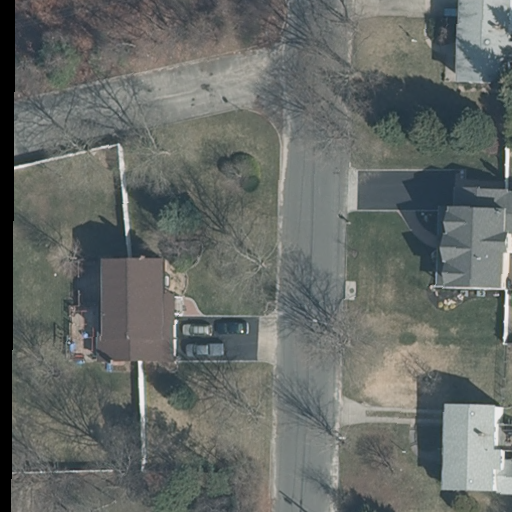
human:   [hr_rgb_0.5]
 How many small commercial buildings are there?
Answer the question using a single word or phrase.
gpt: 0

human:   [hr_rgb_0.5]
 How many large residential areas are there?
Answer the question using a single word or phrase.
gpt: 1

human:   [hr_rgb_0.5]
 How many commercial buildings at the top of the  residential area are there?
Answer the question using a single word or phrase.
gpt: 0

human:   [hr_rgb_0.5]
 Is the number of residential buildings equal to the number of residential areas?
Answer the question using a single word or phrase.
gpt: no

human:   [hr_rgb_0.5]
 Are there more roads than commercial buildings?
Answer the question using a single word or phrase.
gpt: yes

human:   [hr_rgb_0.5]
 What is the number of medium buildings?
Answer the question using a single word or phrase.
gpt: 2

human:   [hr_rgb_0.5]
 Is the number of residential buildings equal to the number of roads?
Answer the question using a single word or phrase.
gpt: no

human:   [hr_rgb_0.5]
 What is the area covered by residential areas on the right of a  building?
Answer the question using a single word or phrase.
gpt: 9196m2

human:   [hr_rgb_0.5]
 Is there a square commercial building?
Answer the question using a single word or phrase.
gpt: no

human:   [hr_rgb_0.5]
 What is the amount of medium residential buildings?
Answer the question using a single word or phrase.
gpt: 2

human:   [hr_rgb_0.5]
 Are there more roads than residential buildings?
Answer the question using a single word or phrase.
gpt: no

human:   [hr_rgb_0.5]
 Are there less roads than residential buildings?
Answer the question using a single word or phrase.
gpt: yes

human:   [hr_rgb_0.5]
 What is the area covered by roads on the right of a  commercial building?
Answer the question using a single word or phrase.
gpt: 0m2

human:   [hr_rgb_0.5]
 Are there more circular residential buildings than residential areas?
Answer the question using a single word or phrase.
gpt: no

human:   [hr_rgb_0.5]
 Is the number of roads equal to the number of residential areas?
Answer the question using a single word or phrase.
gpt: no

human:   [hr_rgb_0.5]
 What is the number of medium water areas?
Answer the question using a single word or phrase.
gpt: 0

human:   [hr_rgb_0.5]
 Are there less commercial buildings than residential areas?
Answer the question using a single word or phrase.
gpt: yes

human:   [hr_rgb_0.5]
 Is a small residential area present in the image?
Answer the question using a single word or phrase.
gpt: no

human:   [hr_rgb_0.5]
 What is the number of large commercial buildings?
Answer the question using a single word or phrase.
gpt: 0

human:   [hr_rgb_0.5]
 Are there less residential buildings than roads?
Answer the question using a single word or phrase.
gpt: no

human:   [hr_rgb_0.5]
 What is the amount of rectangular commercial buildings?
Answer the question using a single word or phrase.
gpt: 0

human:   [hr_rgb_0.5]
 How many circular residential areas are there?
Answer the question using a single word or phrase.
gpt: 0

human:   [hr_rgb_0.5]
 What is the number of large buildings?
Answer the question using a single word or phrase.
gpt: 0

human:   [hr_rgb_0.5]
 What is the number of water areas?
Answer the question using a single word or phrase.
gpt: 0

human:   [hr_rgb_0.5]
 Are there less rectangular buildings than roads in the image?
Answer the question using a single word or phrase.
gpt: no

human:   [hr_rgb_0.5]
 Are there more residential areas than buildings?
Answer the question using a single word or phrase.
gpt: no

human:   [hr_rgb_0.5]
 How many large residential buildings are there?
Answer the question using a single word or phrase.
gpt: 0

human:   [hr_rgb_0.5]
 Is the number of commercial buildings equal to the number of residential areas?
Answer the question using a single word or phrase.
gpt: no

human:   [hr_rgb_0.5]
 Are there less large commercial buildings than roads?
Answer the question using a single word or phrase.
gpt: yes

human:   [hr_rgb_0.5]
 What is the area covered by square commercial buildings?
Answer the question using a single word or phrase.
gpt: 0m2

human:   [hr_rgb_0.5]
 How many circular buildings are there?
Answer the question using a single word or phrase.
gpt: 0

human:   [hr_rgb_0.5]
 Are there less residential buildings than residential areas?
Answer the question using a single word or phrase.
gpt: no

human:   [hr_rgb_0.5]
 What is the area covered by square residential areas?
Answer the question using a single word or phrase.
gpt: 0m2

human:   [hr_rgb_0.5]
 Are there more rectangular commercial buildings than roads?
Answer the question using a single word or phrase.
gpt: no

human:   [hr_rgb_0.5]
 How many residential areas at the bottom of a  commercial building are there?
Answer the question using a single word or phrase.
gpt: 0

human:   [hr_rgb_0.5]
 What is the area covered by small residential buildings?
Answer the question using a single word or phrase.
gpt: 89m2